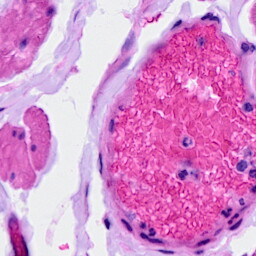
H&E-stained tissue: Ovarian